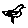
Label: bird